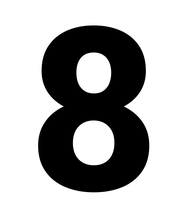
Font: Roboto_ExtraBold